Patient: sex M, age 65
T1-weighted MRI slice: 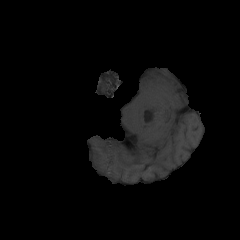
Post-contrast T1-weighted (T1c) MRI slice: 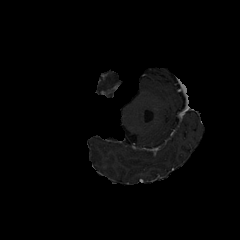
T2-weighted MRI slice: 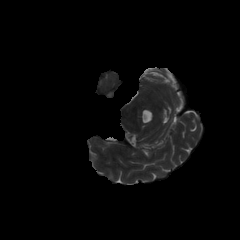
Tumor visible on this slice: no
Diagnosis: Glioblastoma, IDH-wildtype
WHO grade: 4